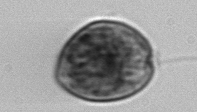
Label: Prorocentrum